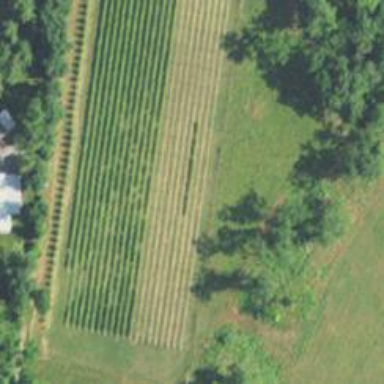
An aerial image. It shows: Vineyard growing grapes.